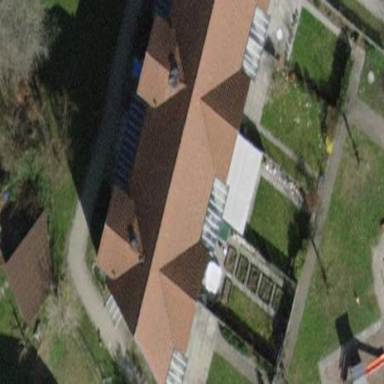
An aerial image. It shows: Terrace-style building with gabled roof.